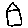
Label: house